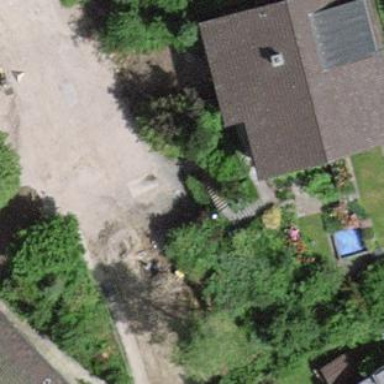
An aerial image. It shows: Garage building.